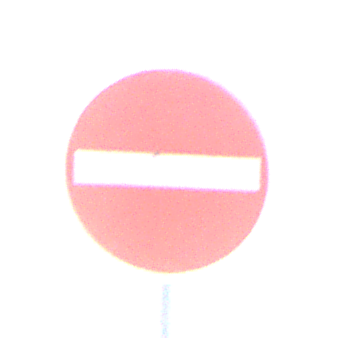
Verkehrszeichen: VerbotDerEinfahrt
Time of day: Midday
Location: Outdoor (Nature)
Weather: PartlyCloudy
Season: NotSpecified
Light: Natural